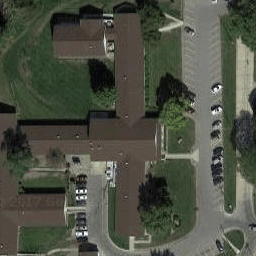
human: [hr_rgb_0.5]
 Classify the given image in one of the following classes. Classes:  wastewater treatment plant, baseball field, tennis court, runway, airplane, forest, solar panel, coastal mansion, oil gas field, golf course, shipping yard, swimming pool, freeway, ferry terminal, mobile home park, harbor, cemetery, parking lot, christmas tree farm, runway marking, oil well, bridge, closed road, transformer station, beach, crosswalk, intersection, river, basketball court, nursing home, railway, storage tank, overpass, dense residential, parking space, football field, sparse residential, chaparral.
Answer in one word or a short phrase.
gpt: nursing home